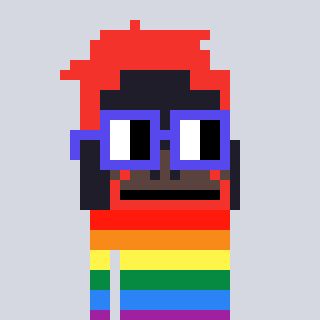
a pixel art character with square blue glasses, a orangutan-shaped head and a grayscale-colored body on a cool background